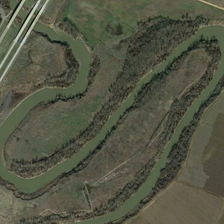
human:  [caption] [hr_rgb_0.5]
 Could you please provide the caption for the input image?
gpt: an s shaped river with forest belt alongside is lying on a meadow .

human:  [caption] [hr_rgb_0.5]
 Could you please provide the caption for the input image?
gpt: the twisty river is across the farmland .

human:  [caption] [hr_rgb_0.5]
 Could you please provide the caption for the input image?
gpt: the twisty river is across the farmland .

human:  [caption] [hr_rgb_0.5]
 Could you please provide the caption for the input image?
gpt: it is an s shaped river going across this farmland .

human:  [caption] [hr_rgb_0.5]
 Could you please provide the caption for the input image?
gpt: some green trees and several pieces of green farmlands are in two sides of a curved green river .